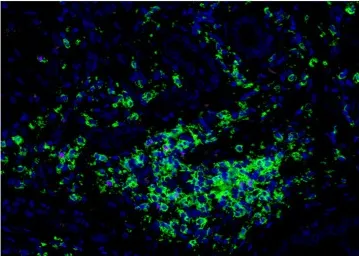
Pathological findings. (E) Immunofluorescence staining of CD4 (green) in combination with CD3 (red), CD20 (pink), and FOXP3 (rose red) (x40).
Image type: pathology (immunostaining)